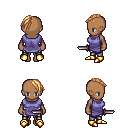
a pixel art fantasy rpg character, female body template, human, dark skin, chain tabard jacket, metal pants, light blonde long mohawk hairstyle, gold boots, dagger, four views (front, back, left, right), 2x2 character sprite sheet, small pixel art, hard edges, no anti-aliasing